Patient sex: M
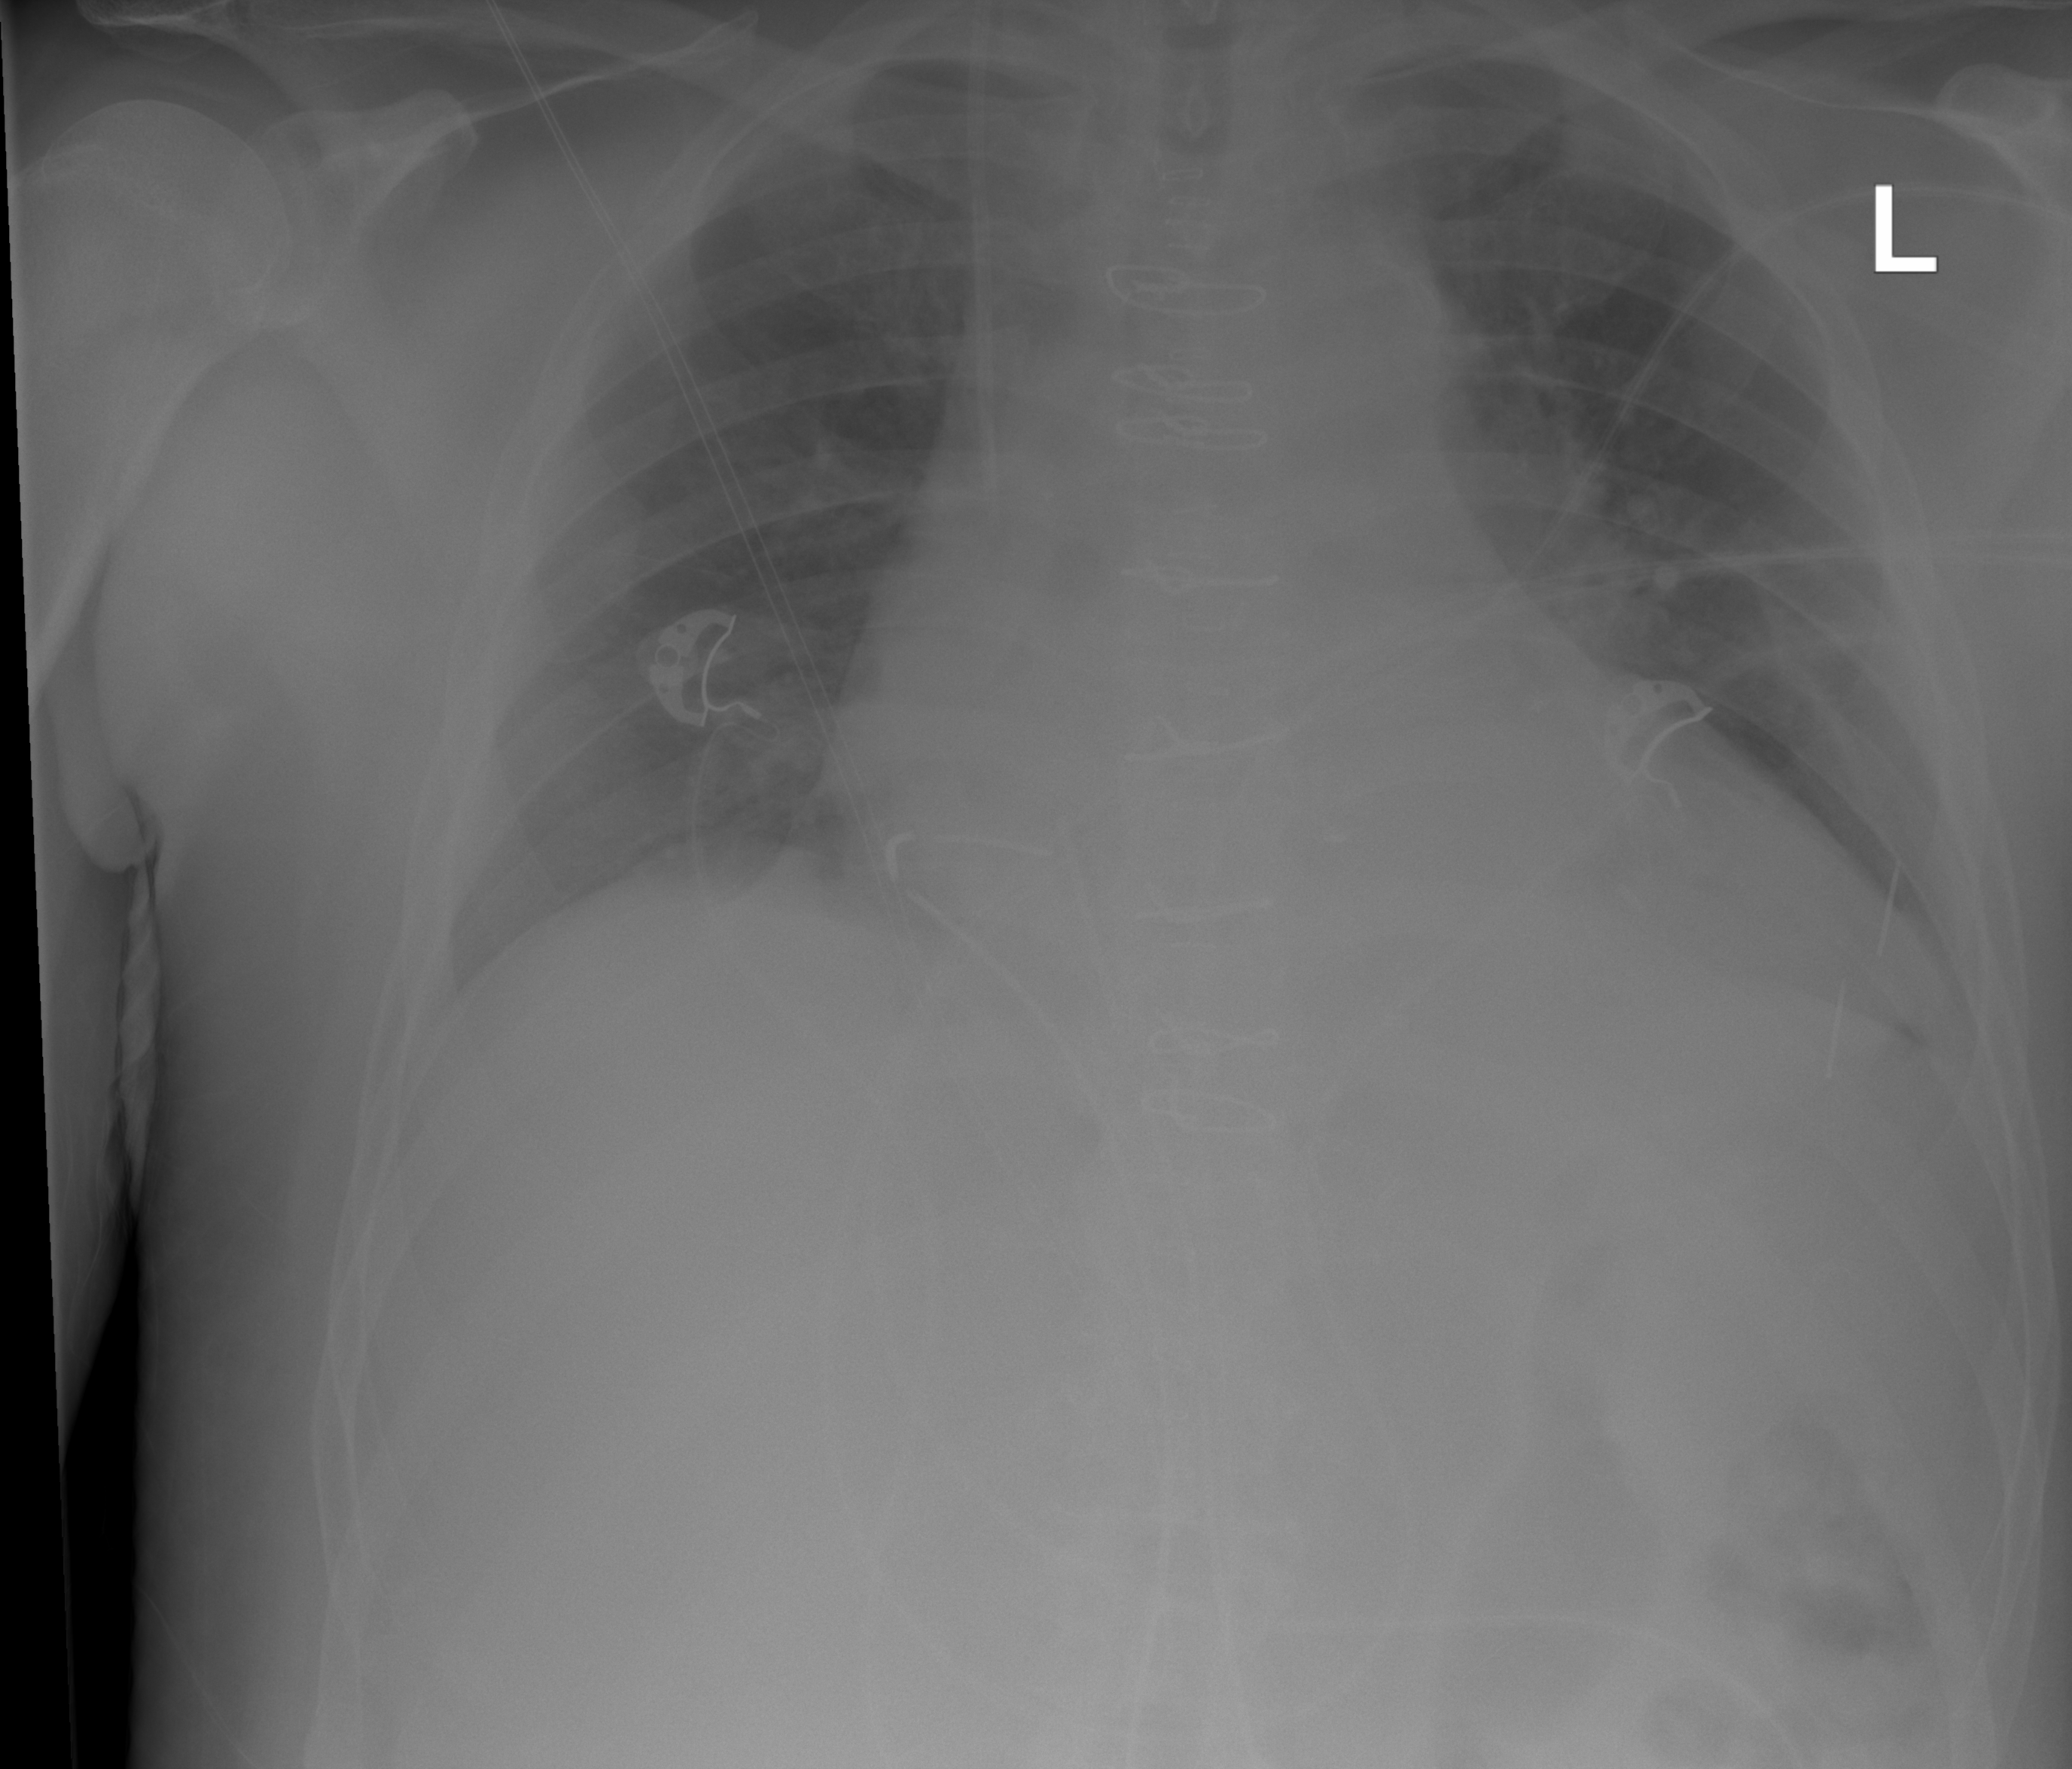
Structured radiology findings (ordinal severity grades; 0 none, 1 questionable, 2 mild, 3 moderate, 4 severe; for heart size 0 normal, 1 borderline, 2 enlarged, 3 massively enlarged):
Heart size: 2
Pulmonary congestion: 2
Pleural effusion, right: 0
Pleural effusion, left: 0
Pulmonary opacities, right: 0
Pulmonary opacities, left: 0
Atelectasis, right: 0
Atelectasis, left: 0